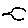
Label: bird